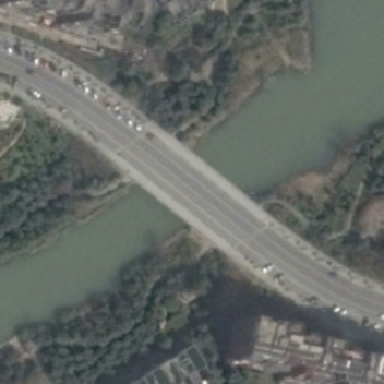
Buildings and trees stand along the river and a bridge and some cars cross the river .